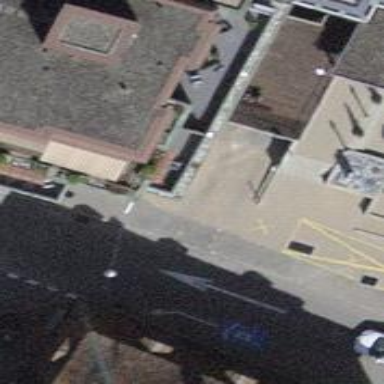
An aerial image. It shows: Parking entrance.